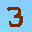
Label: 3